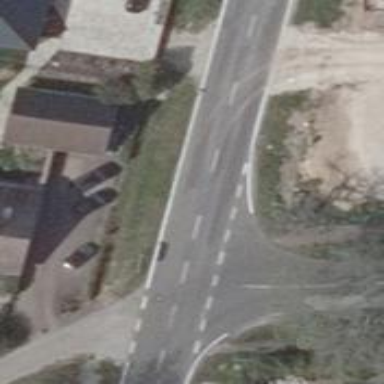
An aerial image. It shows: Secondary road with asphalt surface.